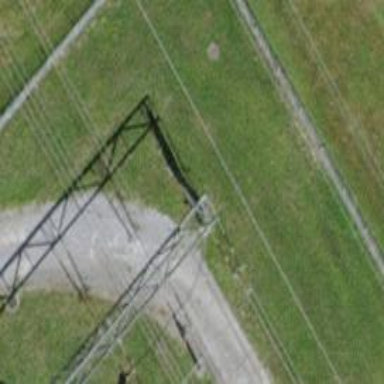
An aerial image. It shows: Insulator used in power systems.